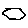
Label: hexagon